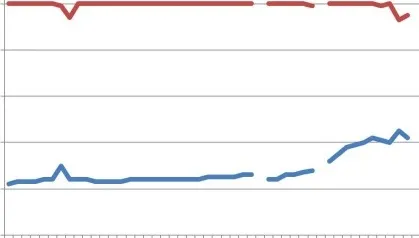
Figure 5. Case 5. X-axis representing time in 16 sec intervals;. upper line (red): CO2 (mmHg); lower line (blue): Resp (br/m).
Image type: chart (chart)